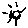
Label: sun